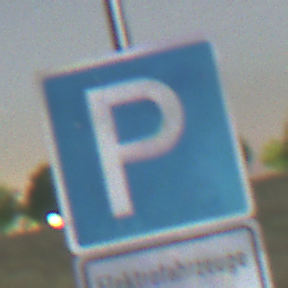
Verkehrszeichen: Parken
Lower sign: BesondereFahrzeugeUndTransportgueter10
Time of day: Night
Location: Outdoor (Nature)
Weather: Clear
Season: NotSpecified
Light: Natural